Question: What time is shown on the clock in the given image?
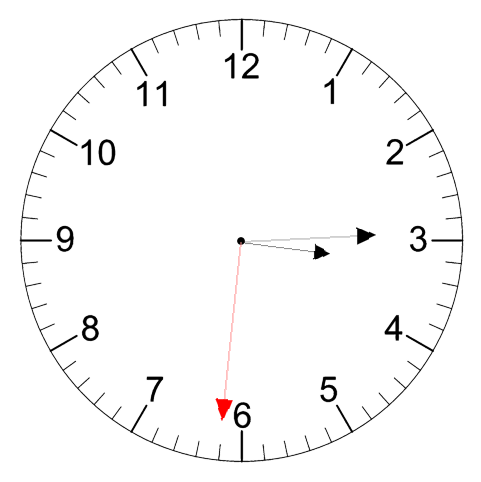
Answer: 03:14:31